Question: What is the color of the ball at (2, 4, 3)? The answer is the name of the color, with the first letter capitalized. You can choose an answer from Red, Green, Orange, Cyan, Purple, Blue and Yellow.
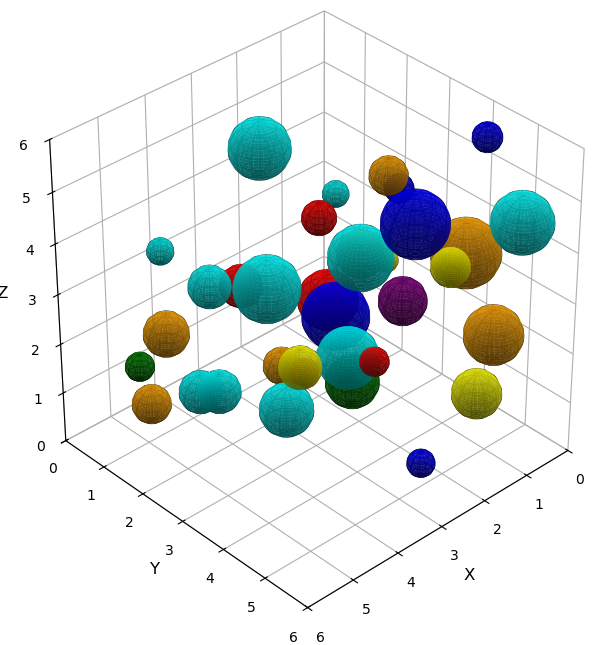
Answer: Purple